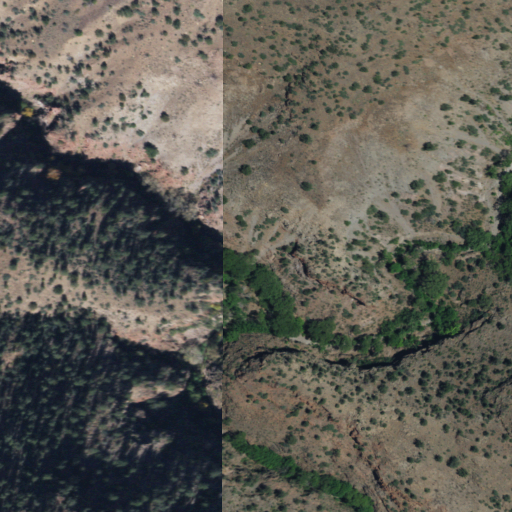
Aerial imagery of valley in Arizona named Bullard Canyon containing shrub and evergreen forest